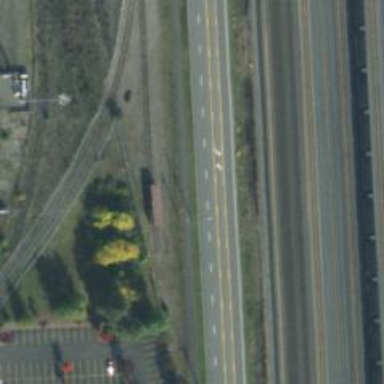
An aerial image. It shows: Railway siding with rails.